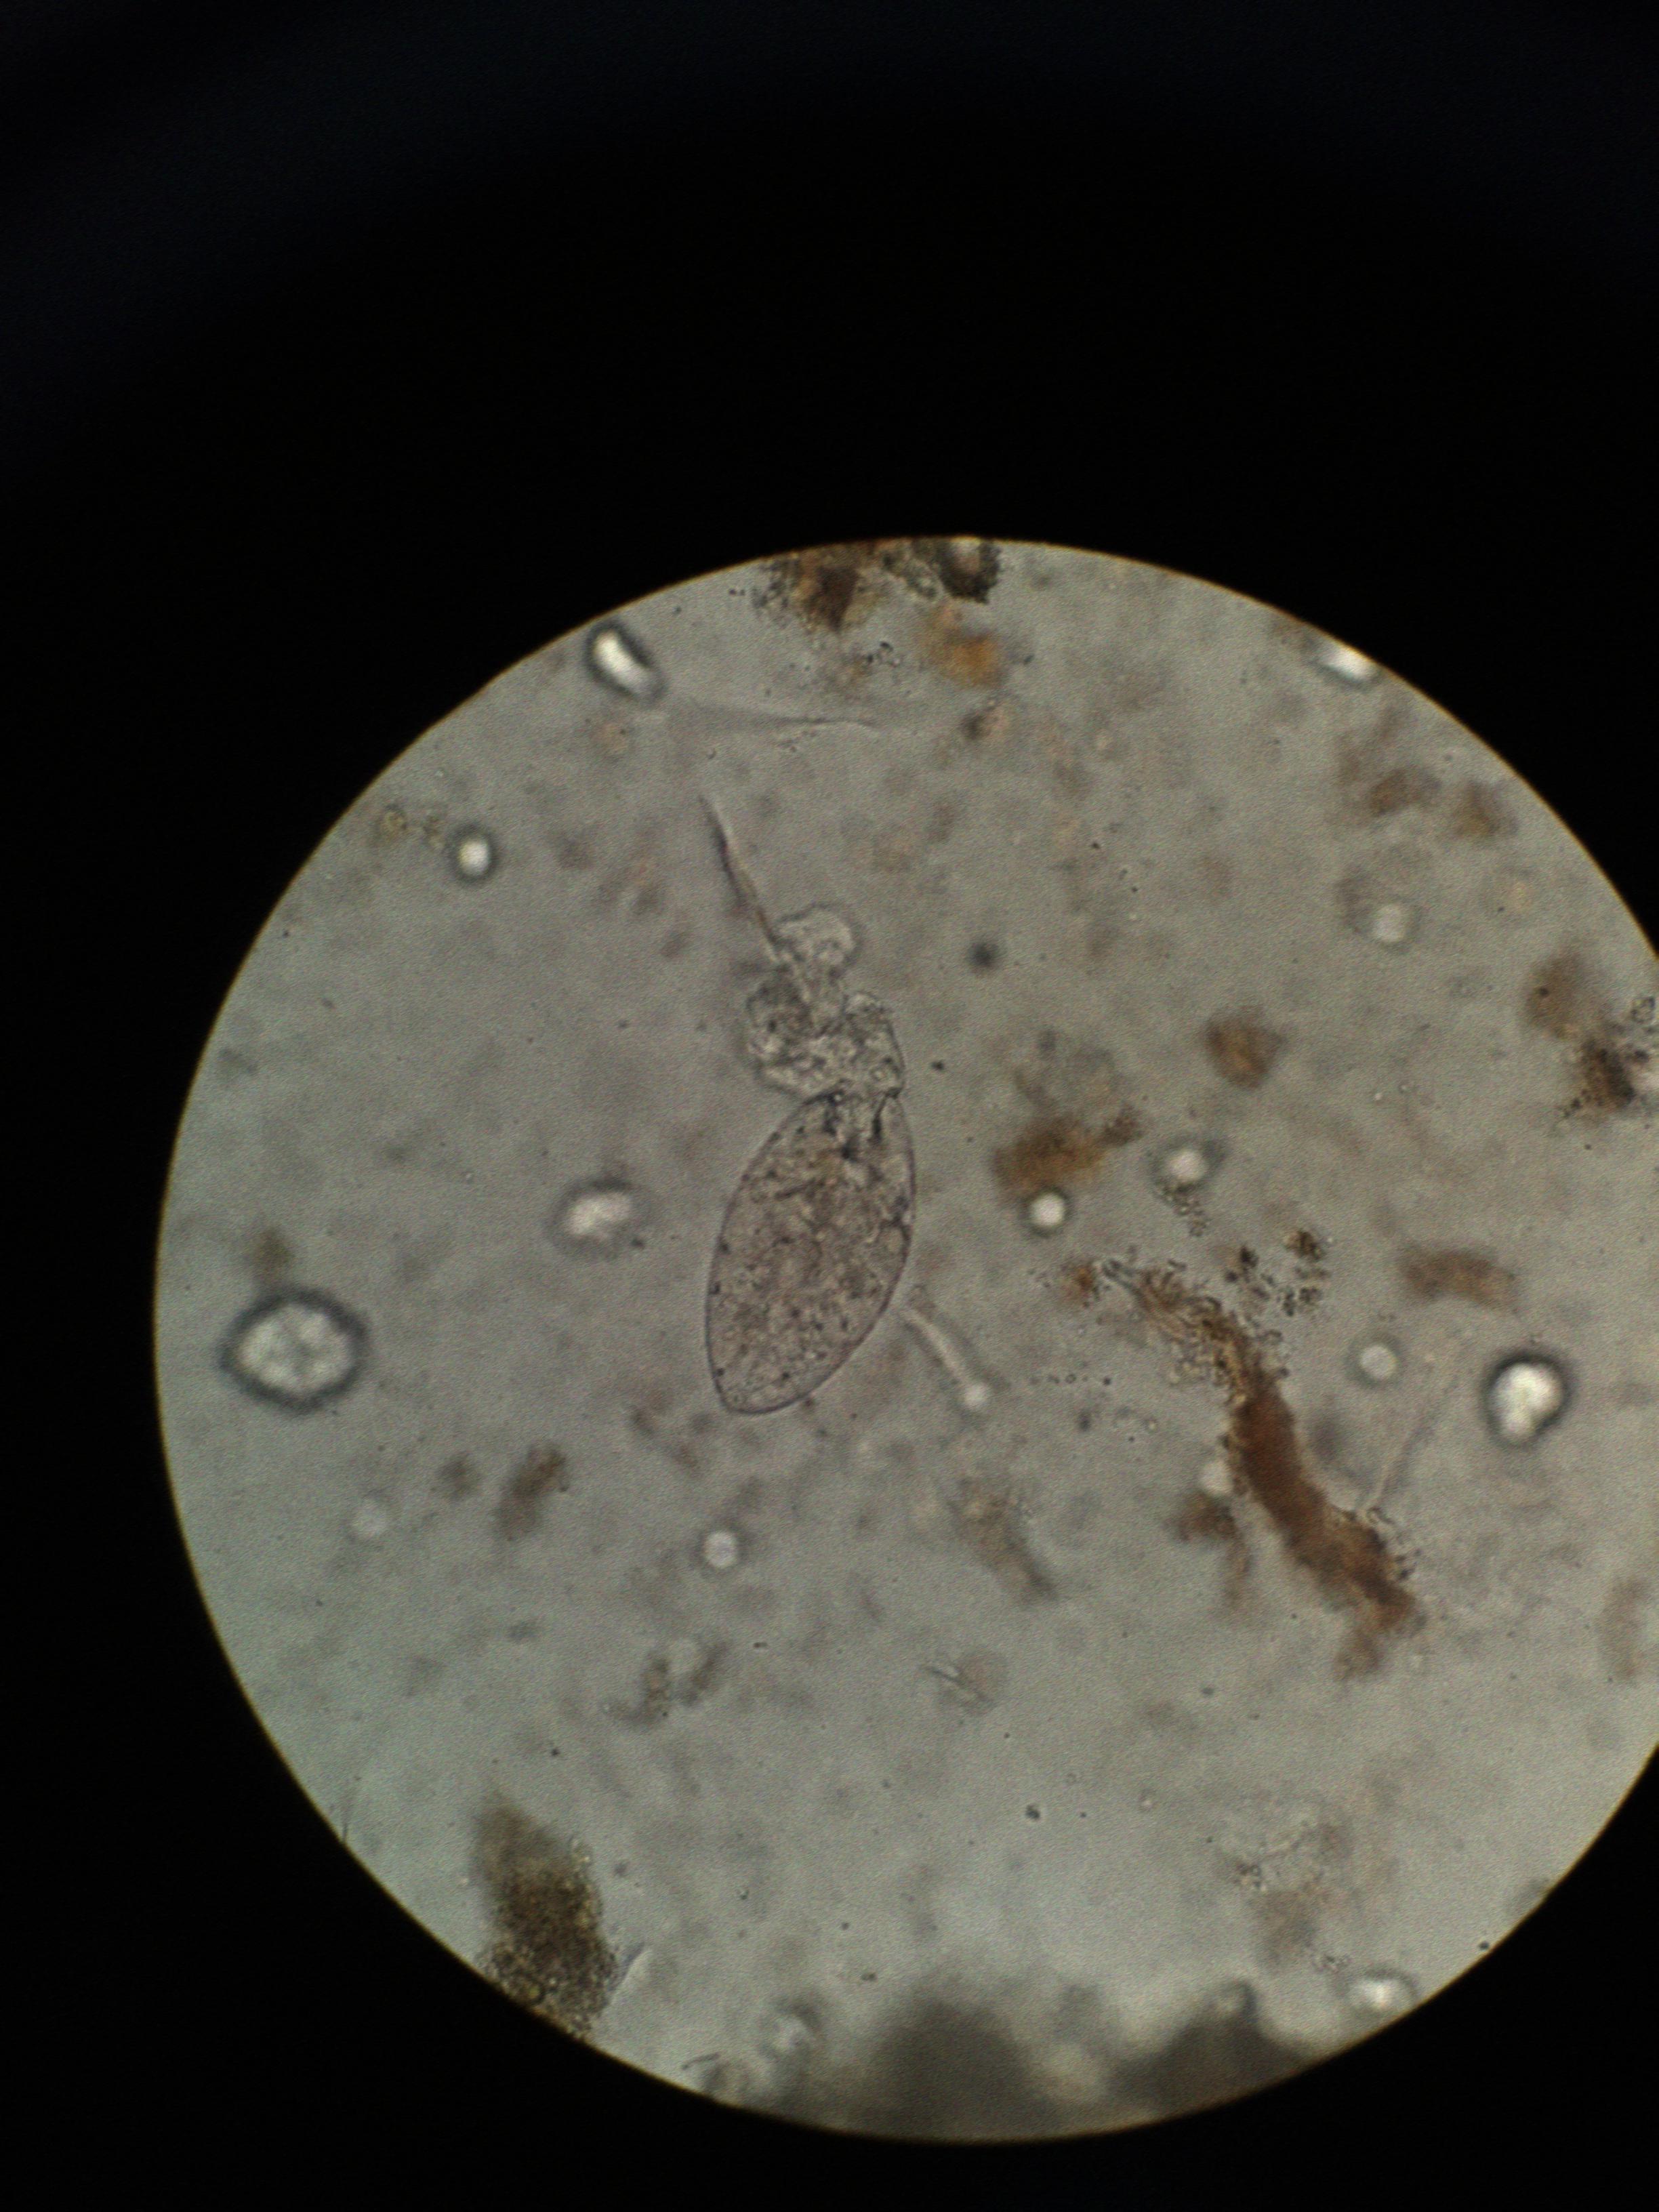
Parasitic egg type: Fasciolopsis buski